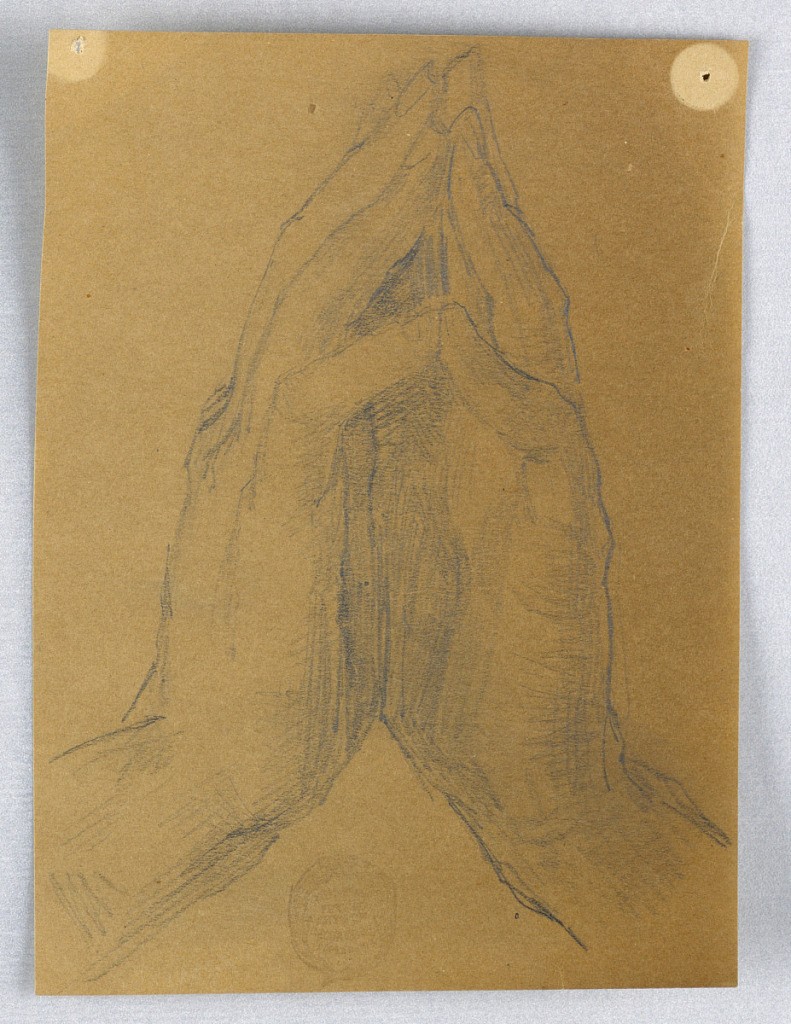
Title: Study of Hands
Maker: Francis Augustus Lathrop, American, 1849–1909
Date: ca. 1895
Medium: Graphite on brown paper
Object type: Drawing
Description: Hands, palms together, fingers pointed upwards. Wrists apart; little fingers closest to the viewer.